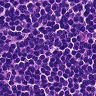
Metastatic tissue present: no